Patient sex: M
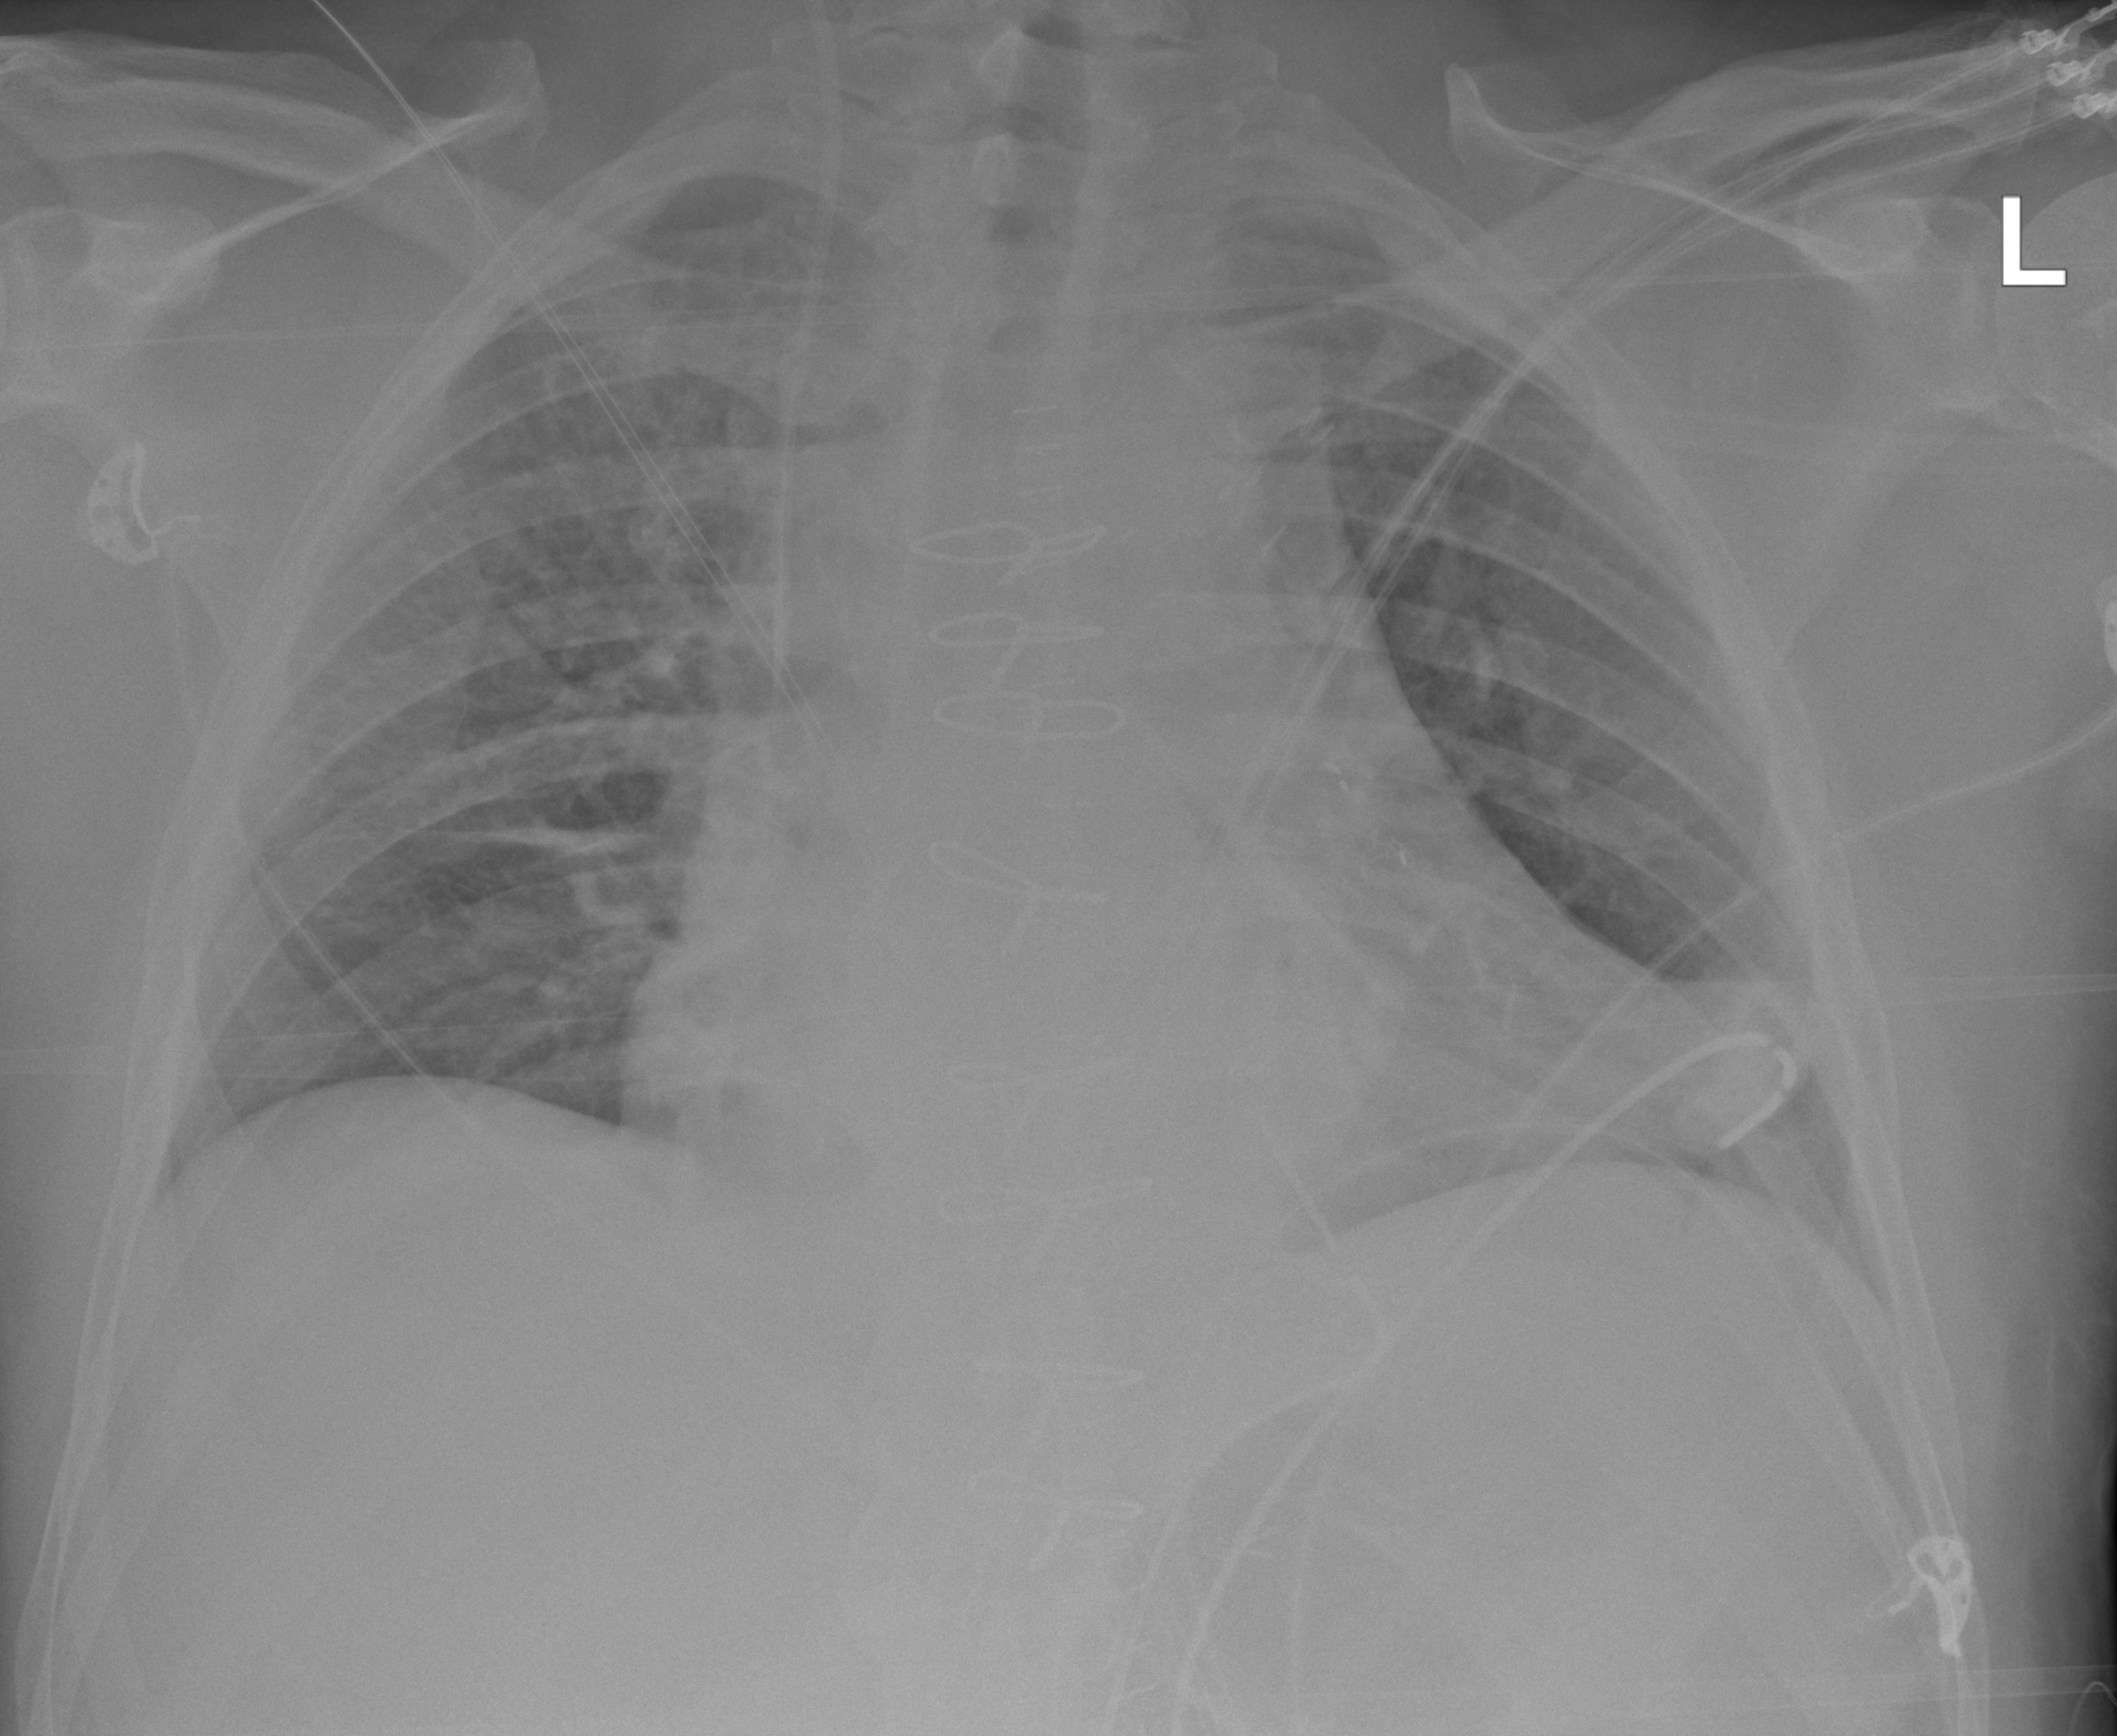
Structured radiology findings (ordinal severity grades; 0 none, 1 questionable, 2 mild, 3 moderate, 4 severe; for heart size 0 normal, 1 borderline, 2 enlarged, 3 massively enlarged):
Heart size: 2
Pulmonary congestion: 2
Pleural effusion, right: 0
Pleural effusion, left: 0
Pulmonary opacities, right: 0
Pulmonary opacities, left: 0
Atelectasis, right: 2
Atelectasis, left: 2